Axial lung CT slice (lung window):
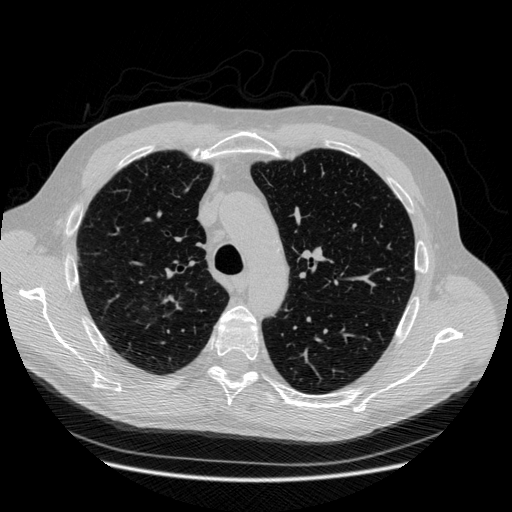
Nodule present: no